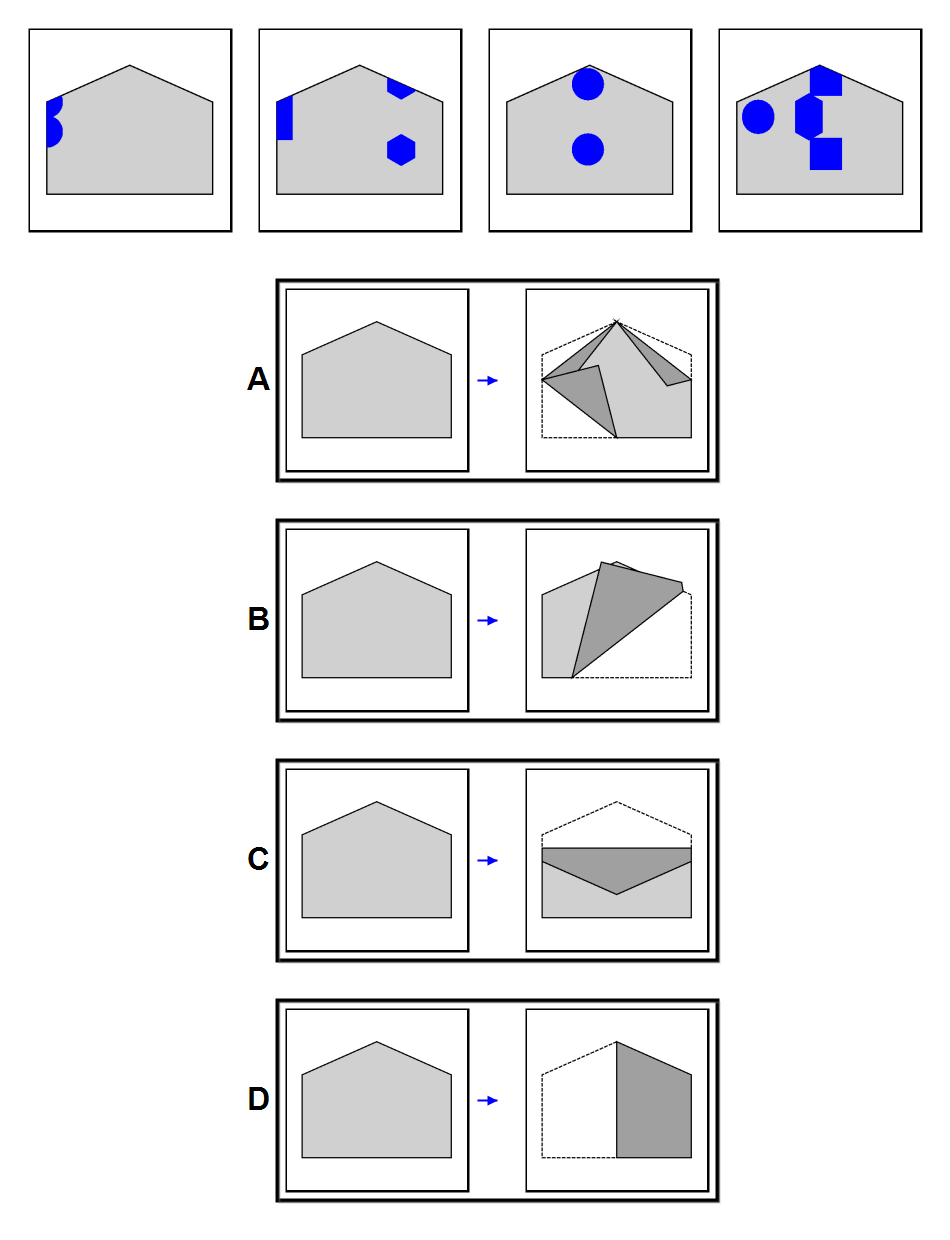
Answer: C